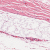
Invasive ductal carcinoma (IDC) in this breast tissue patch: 0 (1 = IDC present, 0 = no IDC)